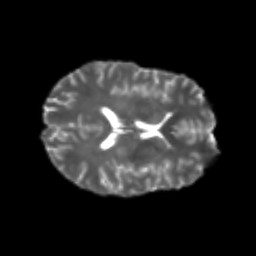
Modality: T2w
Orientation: axial
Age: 24
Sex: female
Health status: healthy
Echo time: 0.074 s